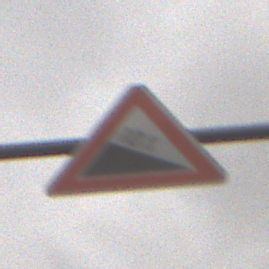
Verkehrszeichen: Gefaelle10
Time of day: Midday
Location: Outdoor (Nature)
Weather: Overcast
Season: NotSpecified
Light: Natural